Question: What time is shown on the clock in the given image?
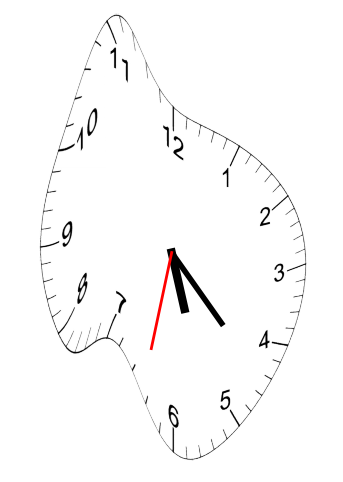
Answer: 05:22:32